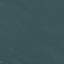
Land use / land cover class: SeaLake